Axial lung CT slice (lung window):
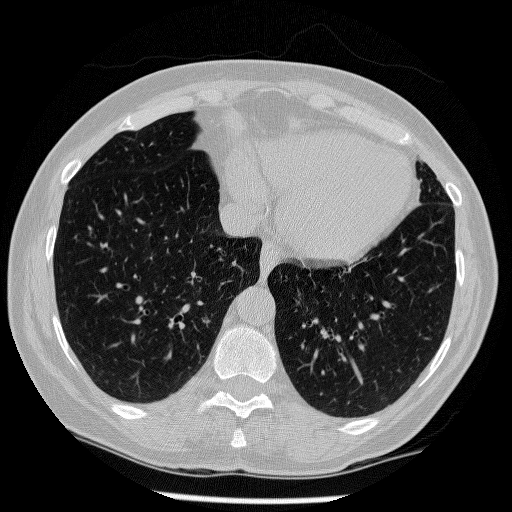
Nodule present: no